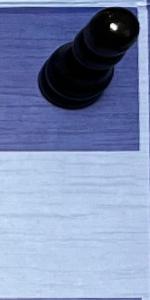
Label: Empty